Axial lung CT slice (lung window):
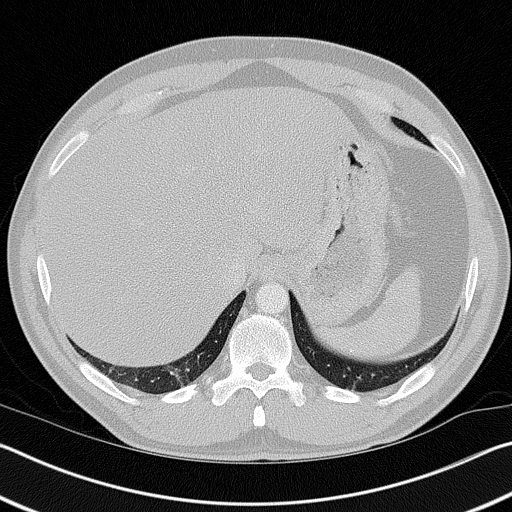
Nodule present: no